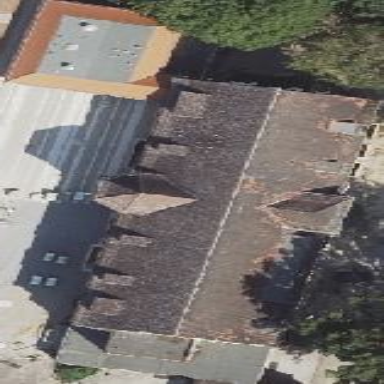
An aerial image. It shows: School building with gabled roof.